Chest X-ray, AP view. Patient: 23 years old, sex M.
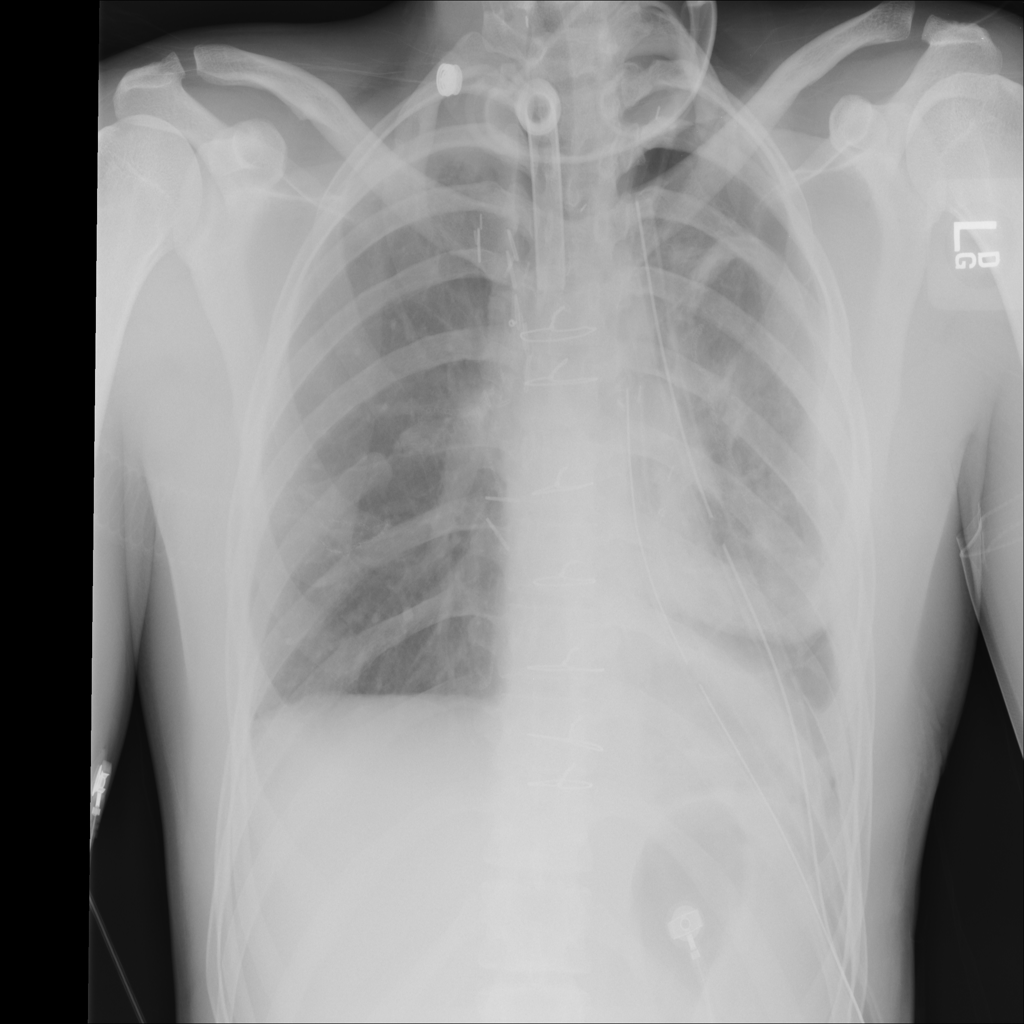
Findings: No Finding